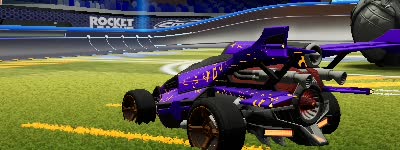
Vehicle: aftershock